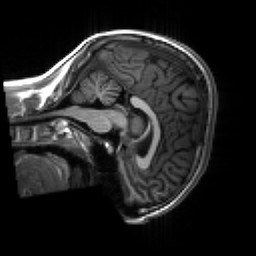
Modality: T1w
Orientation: sagittal
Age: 19
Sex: female
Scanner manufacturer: siemens
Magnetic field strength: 3 T
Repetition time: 2.3 s
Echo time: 0.00266 s